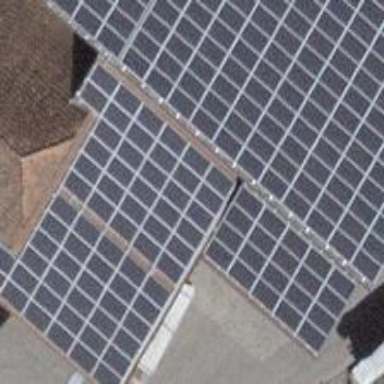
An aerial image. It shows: Solar power generator using photovoltaic panels.